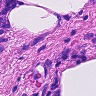
Metastatic tissue present: no